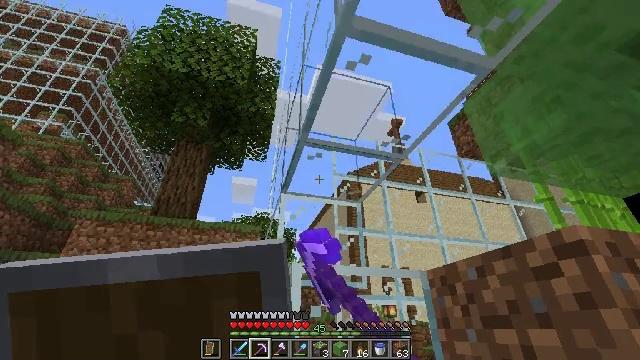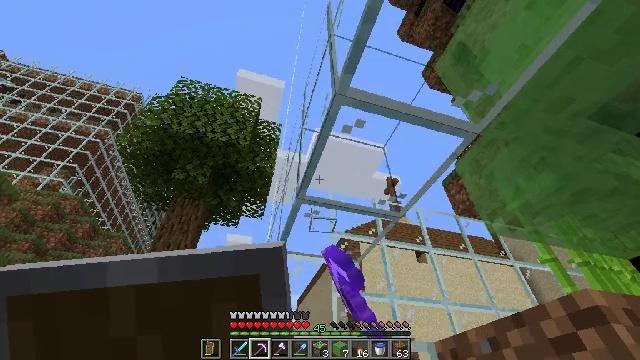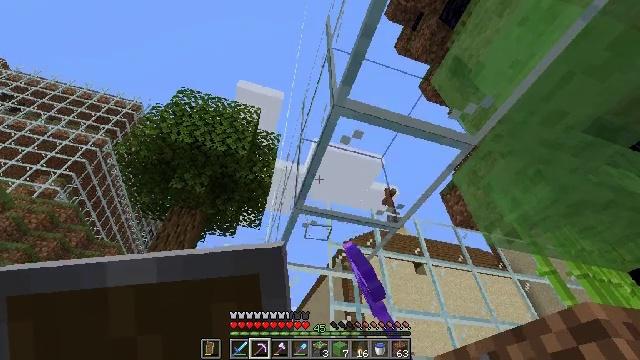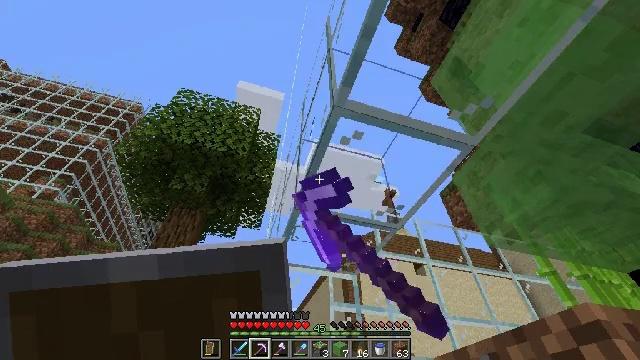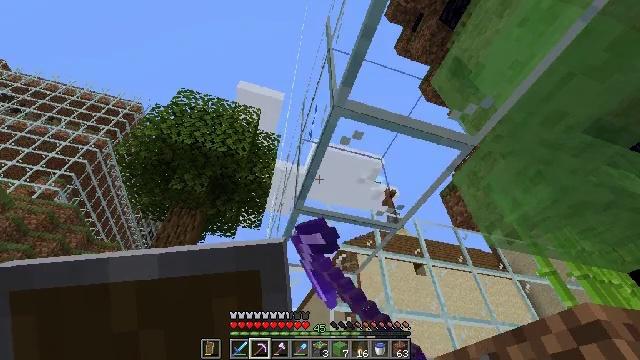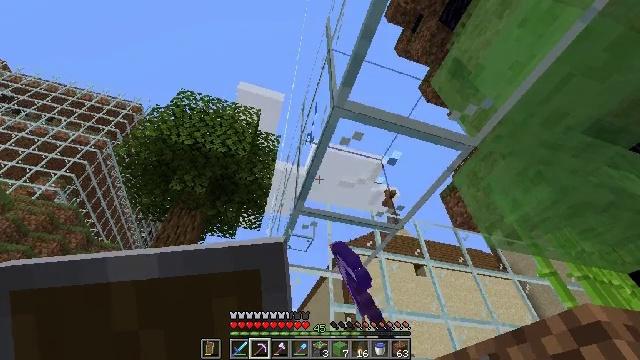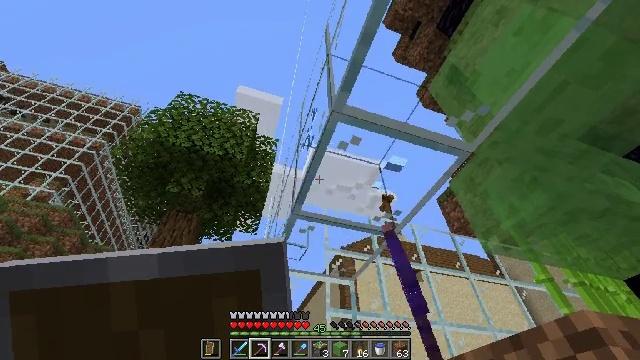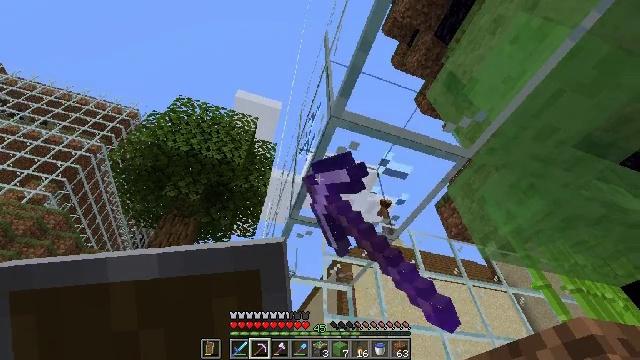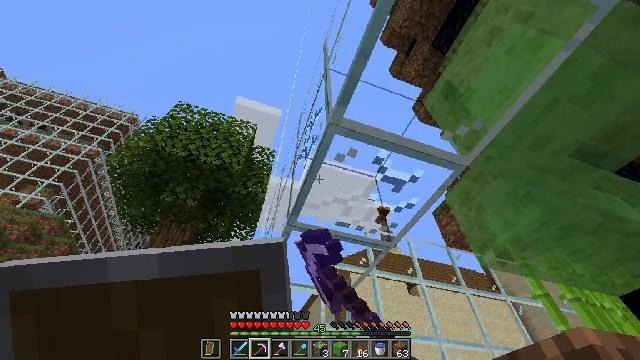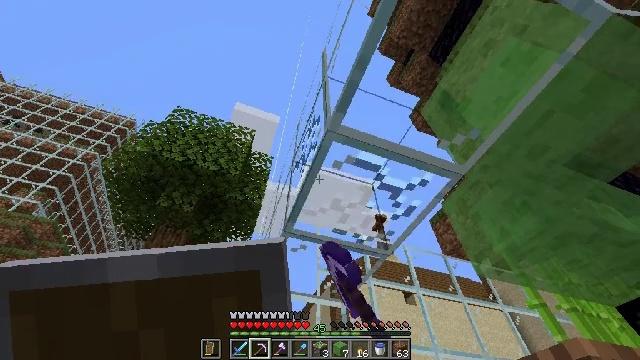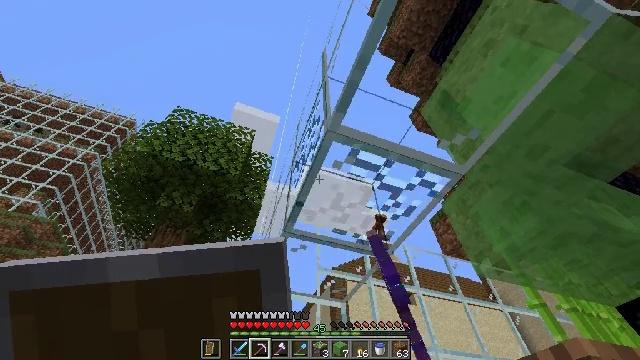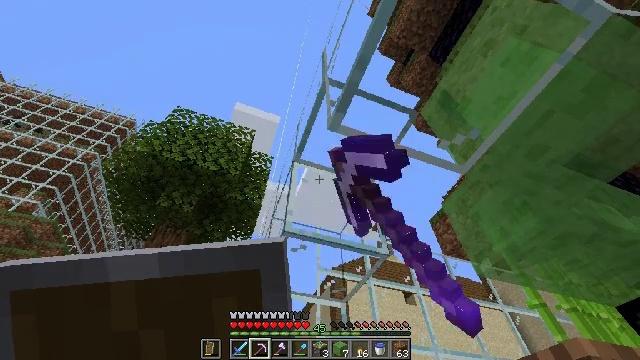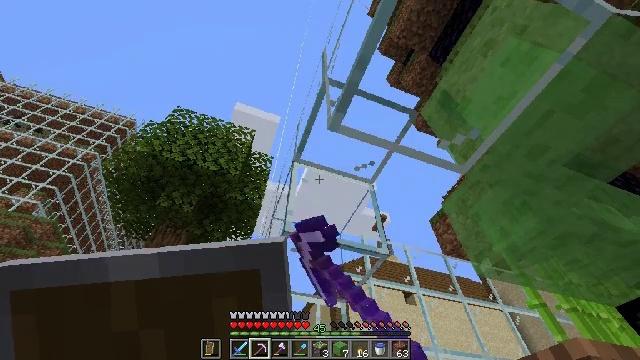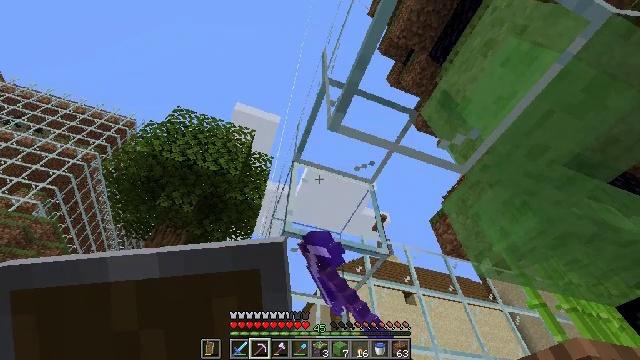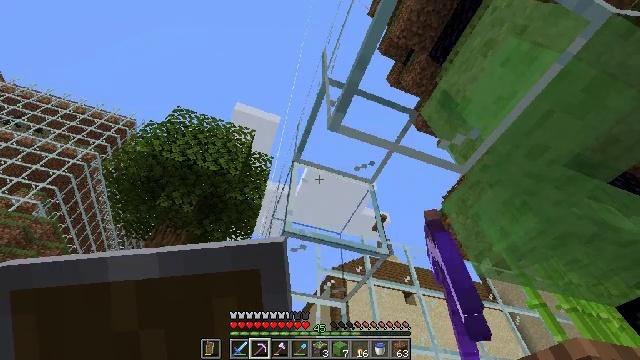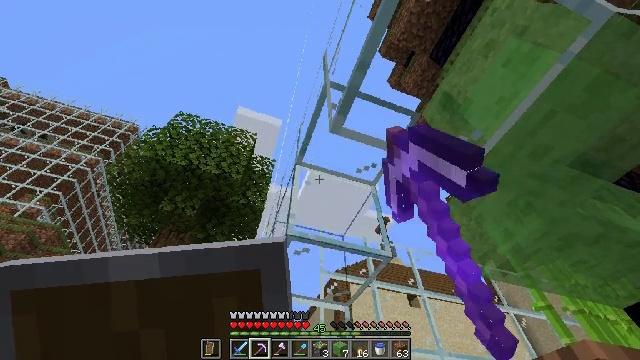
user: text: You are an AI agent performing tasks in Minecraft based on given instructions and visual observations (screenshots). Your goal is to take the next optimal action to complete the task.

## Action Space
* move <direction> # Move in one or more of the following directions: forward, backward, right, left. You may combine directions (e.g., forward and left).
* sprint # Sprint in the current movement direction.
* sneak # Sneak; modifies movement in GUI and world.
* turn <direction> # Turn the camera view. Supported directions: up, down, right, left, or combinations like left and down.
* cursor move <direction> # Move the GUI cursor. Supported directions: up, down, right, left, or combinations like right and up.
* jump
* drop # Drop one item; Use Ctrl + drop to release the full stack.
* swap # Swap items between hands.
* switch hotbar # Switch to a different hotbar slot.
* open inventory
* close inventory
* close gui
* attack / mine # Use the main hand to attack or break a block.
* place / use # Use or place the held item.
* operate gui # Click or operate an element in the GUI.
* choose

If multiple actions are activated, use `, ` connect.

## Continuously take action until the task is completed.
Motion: motion action
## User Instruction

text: Shatter the glass to collect it.
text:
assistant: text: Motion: turn up, attack / mine
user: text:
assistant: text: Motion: turn up, attack / mine
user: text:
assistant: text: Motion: attack / mine
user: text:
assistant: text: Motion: attack / mine
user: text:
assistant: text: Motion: attack / mine
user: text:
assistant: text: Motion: attack / mine
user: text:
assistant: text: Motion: turn up, attack / mine
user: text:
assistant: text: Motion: turn up, attack / mine
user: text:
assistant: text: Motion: turn up, attack / mine
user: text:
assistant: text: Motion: attack / mine
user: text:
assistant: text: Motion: attack / mine
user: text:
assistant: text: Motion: attack / mine
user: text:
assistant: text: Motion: attack / mine
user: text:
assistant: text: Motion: attack / mine
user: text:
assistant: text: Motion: attack / mine
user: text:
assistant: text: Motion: attack / mine
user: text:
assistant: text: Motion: attack / mine
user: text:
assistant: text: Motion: attack / mine
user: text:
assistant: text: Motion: attack / mine
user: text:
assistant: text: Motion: attack / mine
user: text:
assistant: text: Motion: attack / mine
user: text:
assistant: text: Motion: attack / mine
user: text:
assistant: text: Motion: attack / mine
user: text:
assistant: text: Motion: attack / mine
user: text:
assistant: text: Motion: attack / mine
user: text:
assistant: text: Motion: attack / mine
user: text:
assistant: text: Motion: attack / mine
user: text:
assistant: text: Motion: attack / mine
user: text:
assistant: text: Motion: attack / mine
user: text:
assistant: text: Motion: turn up, attack / mine